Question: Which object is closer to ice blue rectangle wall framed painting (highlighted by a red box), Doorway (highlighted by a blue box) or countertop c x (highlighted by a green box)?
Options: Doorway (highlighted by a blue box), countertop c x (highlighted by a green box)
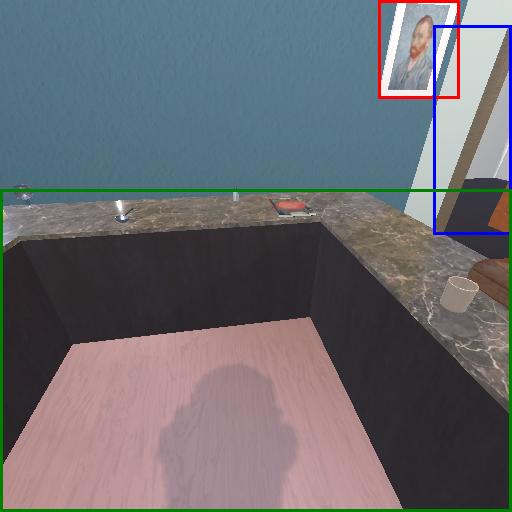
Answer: Doorway (highlighted by a blue box)